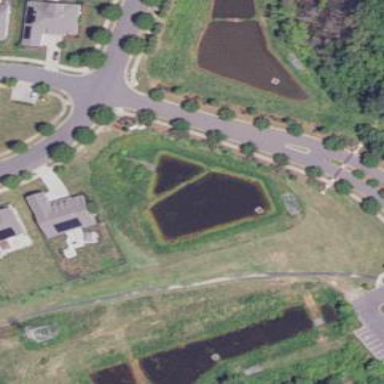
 creating natural and serene environment."